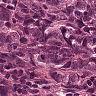
Metastatic tissue present: yes